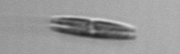
Label: pennate